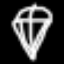
Label: diamond